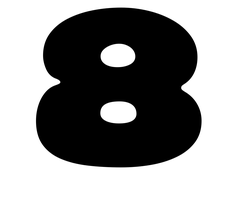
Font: Gluten_Black